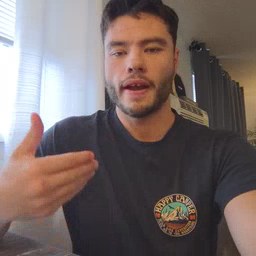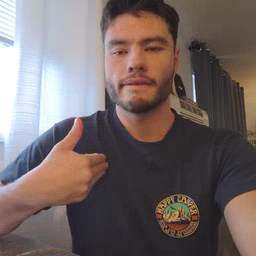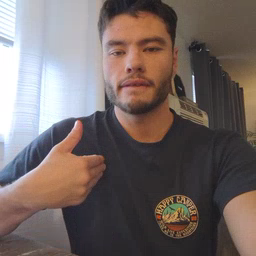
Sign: have